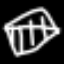
Label: diamond